Question: Count the number of objects in the diagram.
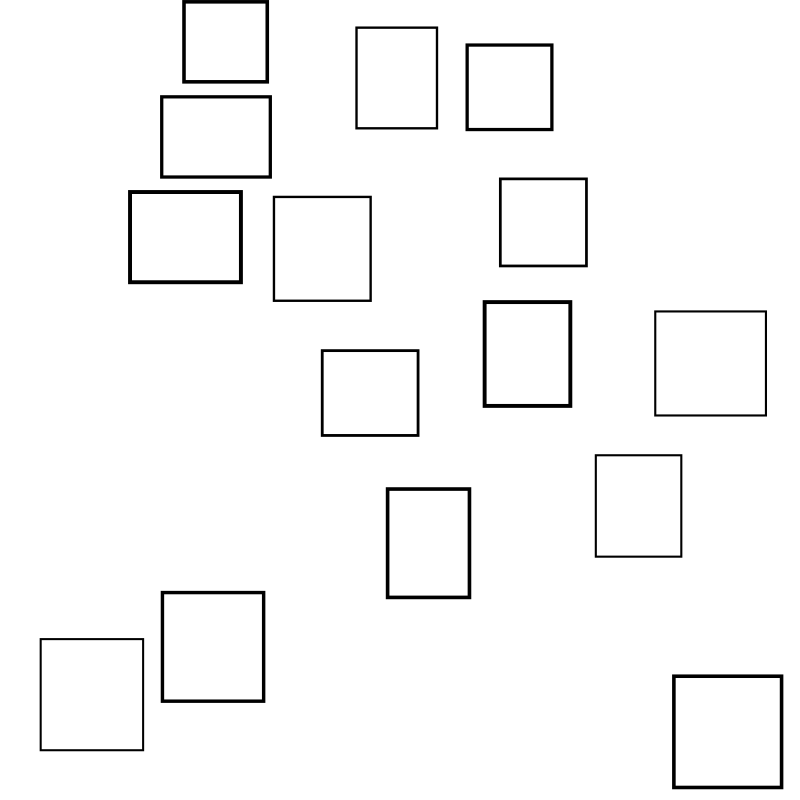
Answer: 15